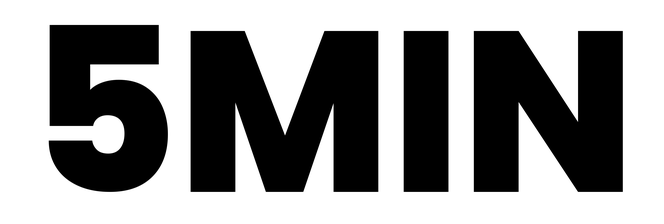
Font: Poppins-ExtraBold